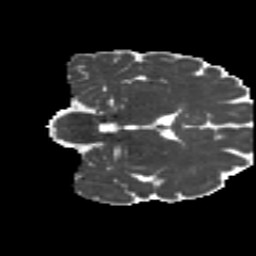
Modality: MD
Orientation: coronal
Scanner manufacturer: siemens
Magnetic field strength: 3 T
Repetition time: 4.16 s
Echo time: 0.0806 s